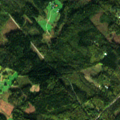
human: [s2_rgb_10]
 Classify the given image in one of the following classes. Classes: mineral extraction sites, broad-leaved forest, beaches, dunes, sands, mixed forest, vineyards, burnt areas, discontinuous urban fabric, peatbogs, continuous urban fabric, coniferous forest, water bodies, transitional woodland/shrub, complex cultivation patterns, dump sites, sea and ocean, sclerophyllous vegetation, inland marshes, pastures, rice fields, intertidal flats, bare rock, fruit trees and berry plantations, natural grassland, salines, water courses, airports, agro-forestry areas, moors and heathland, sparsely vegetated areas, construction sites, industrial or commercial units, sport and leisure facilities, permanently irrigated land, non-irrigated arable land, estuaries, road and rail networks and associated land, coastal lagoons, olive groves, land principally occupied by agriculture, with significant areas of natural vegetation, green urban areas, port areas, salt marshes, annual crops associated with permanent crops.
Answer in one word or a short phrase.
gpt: coniferous forest, mixed forest